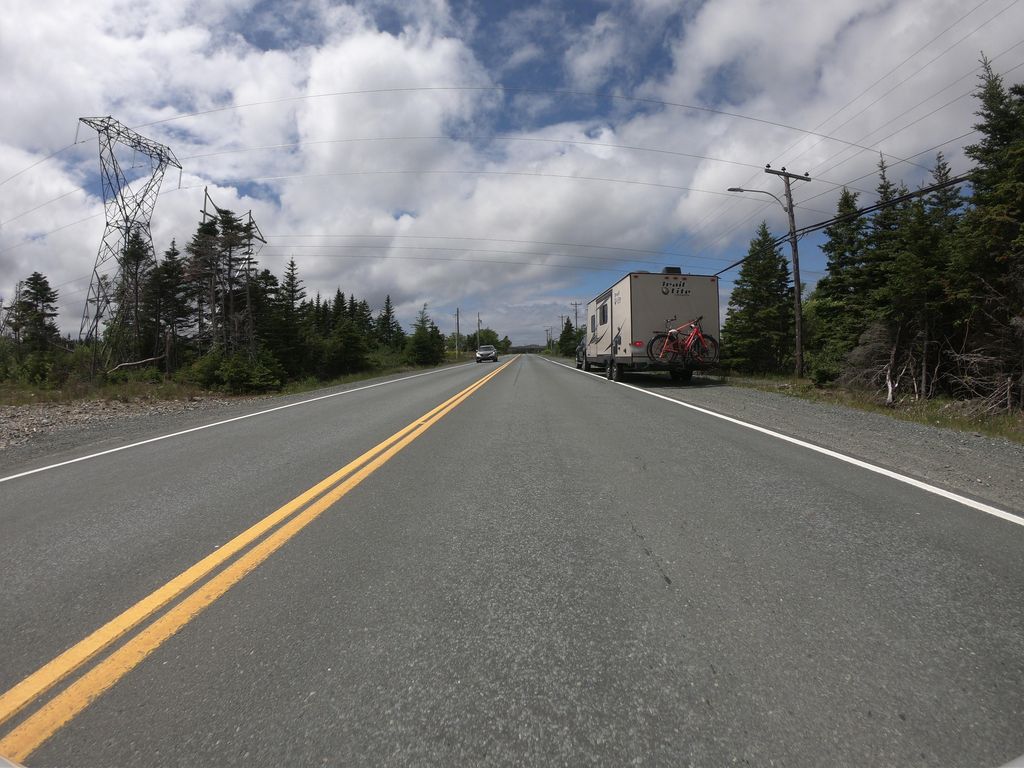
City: st_johns